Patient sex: M
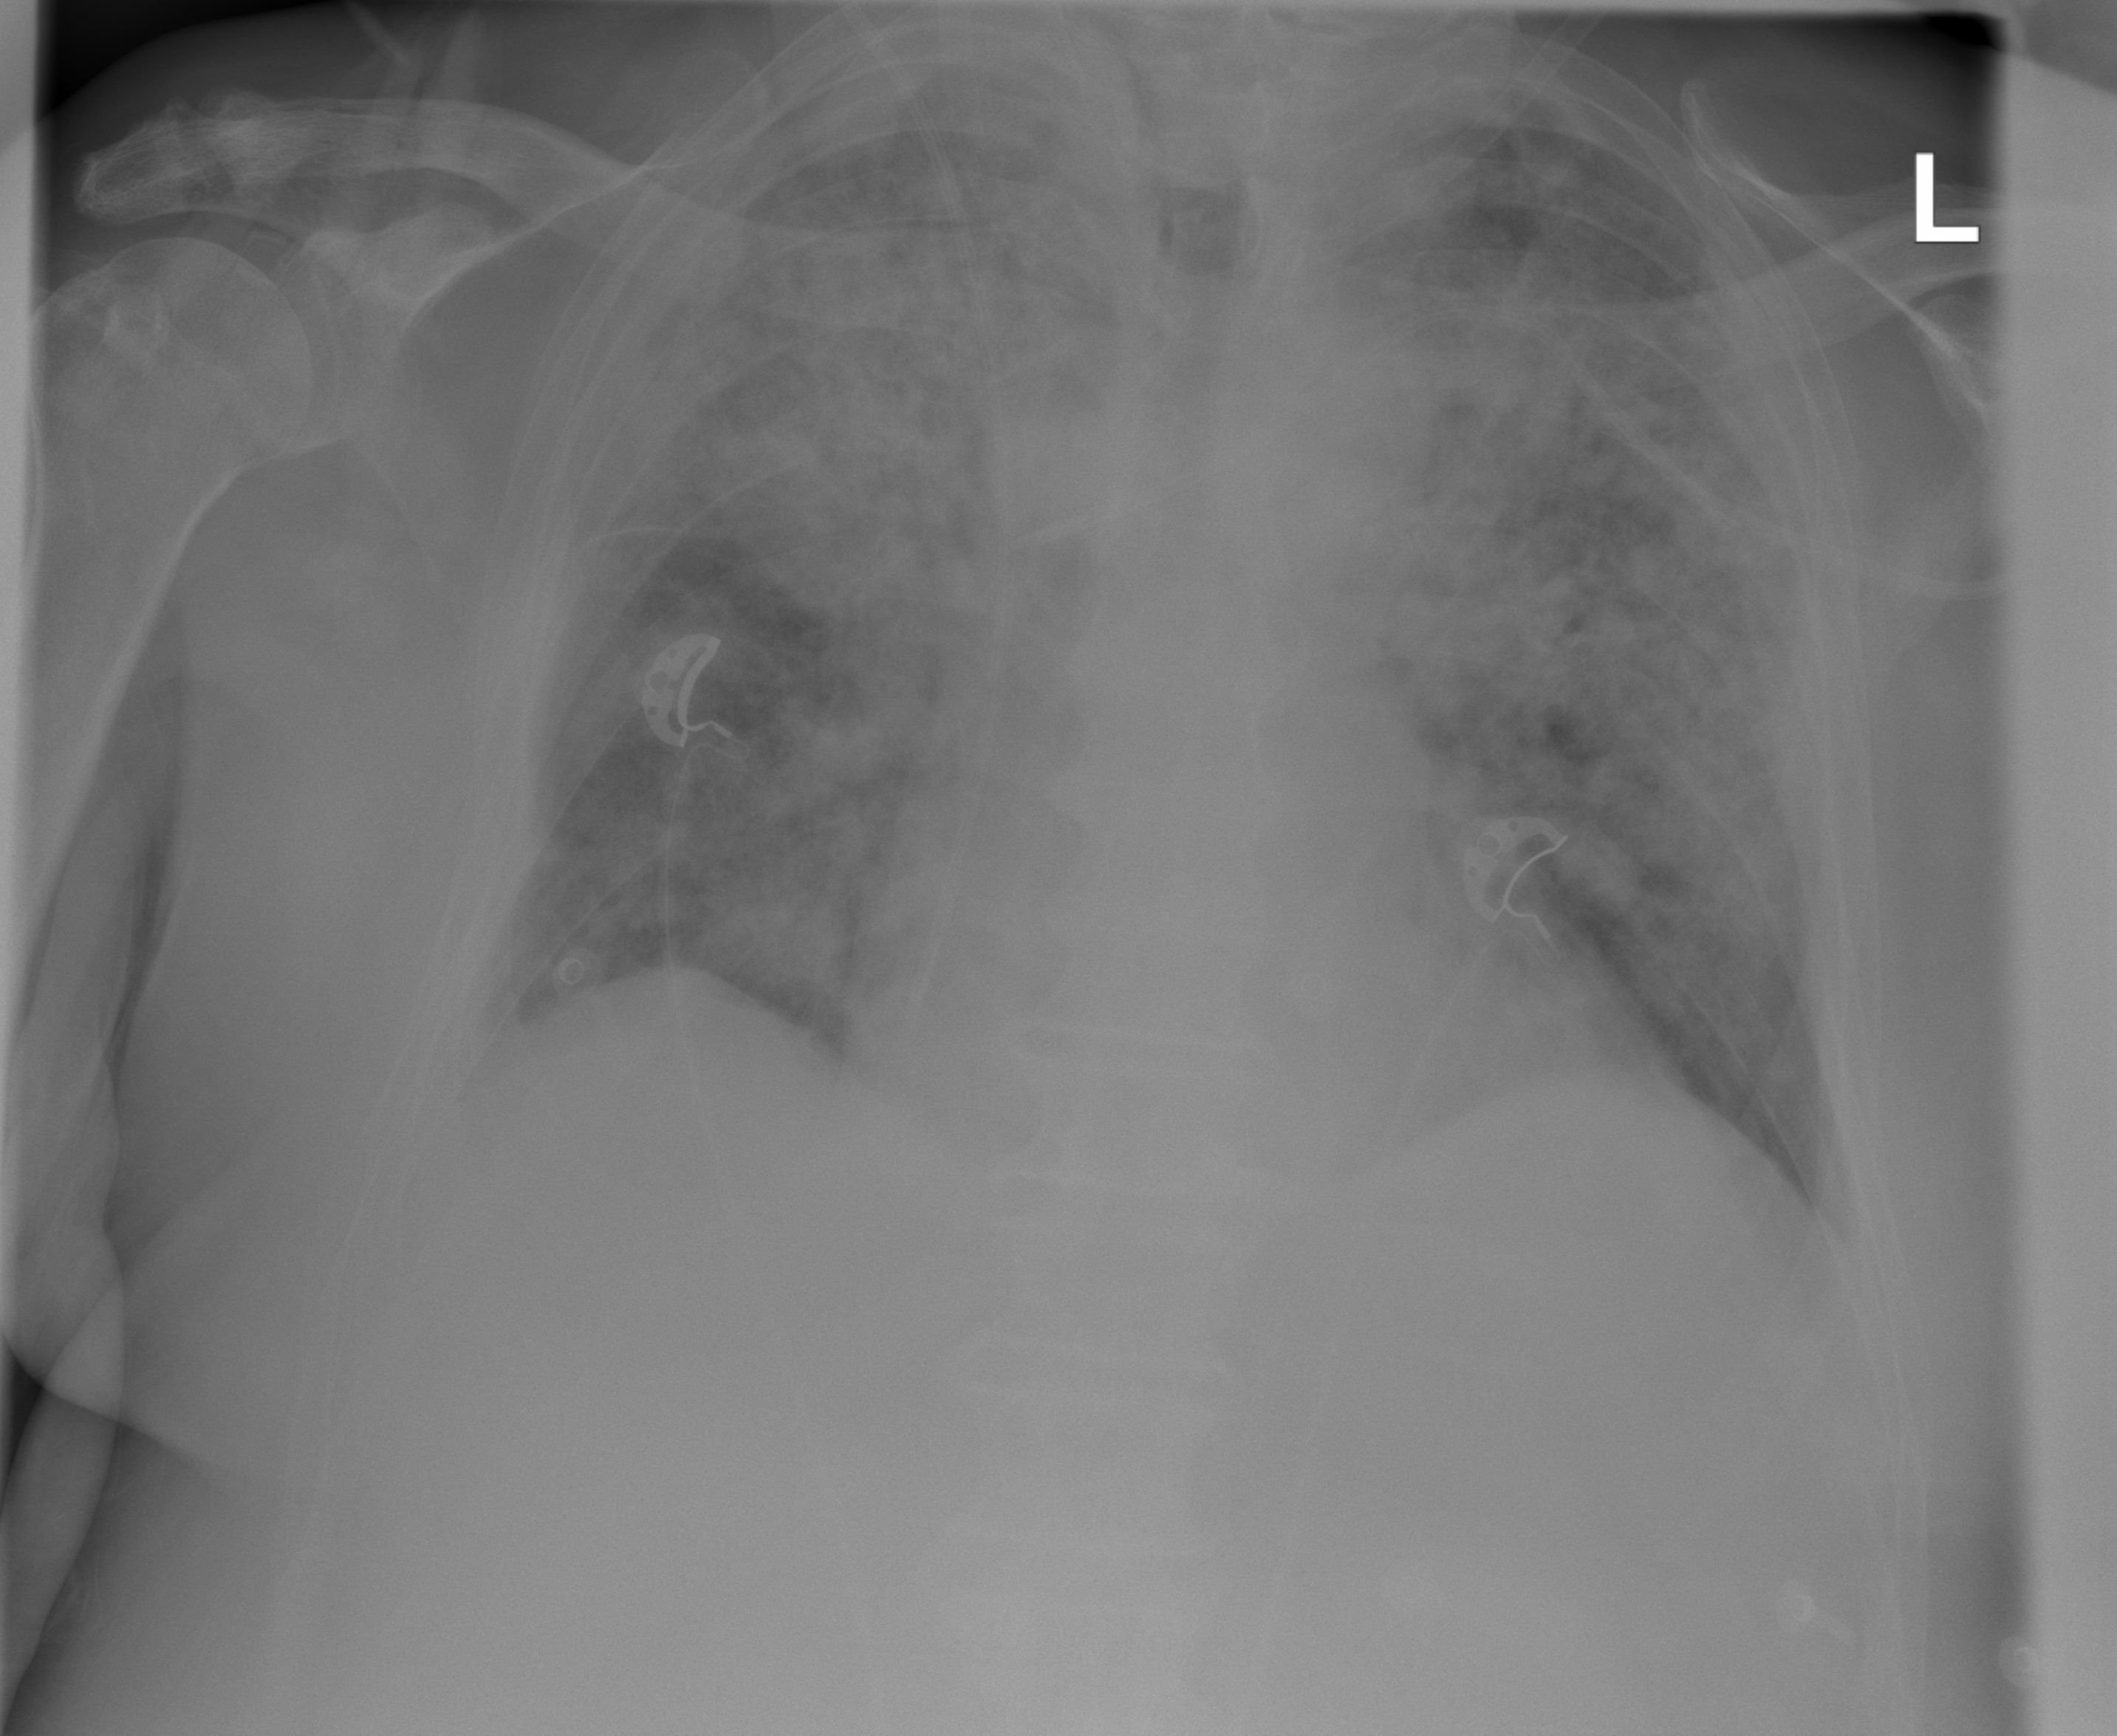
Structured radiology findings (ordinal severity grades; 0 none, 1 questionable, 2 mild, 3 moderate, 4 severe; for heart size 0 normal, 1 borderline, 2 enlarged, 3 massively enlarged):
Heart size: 2
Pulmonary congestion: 0
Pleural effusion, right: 2
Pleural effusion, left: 0
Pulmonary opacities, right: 4
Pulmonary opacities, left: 4
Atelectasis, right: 0
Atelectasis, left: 0